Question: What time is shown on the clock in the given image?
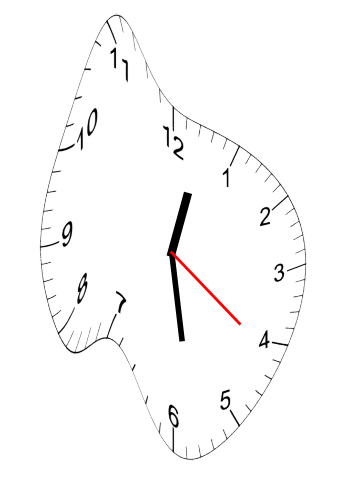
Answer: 12:28:21